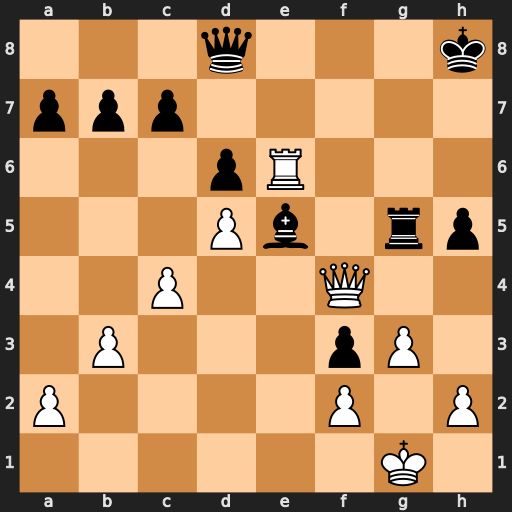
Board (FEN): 3q3k/ppp5/3pR3/3Pb1rp/2P2Q2/1P3pP1/P4P1P/6K1
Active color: w
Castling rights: -
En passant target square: -
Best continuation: Qf7 Bg7 Re8+ Qxe8 Qxe8+